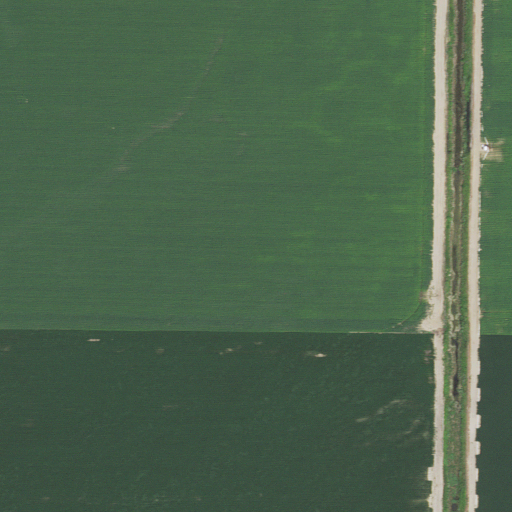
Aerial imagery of ridge(s) in Arkansas named Coopers Ridge containing only cultivated crops